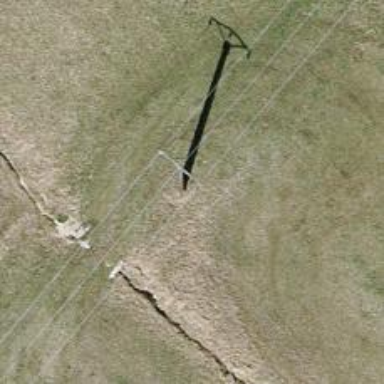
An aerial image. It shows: Power pole.